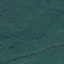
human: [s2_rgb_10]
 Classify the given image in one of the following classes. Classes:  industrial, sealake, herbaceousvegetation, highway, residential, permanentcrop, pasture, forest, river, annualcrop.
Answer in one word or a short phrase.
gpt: Forest